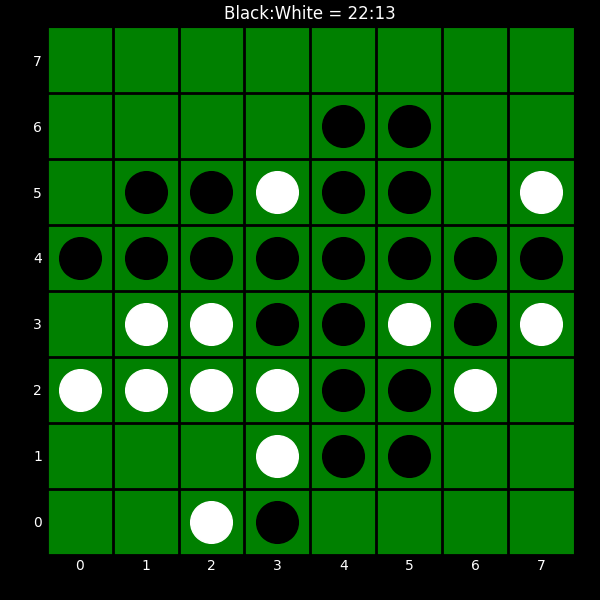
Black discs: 22
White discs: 13